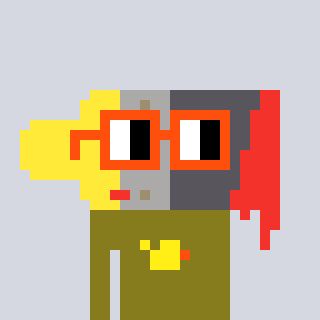
a pixel art character with square orange glasses, a paintbrush-shaped head and a gunk-colored body on a cool background